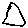
Label: triangle